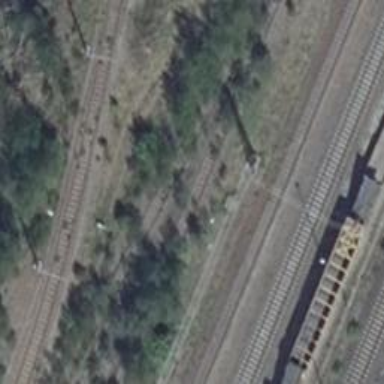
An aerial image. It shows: Railway switch.